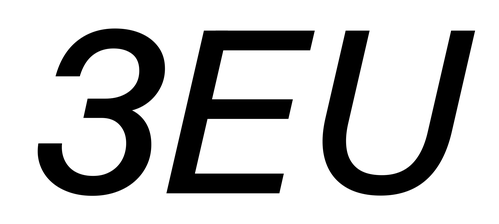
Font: InstrumentSans-Italic_Medium_Italic